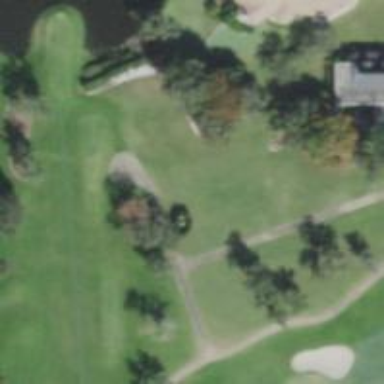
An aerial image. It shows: Golf cartpath that is also road path.